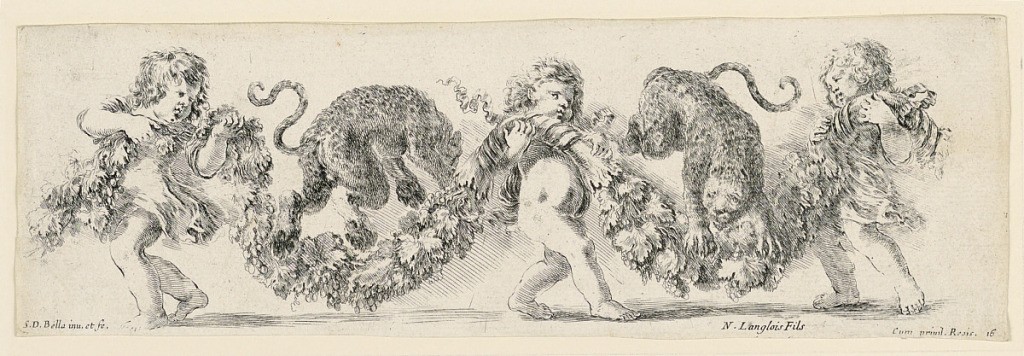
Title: Ornamenti di fregi e fogliami
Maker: Stefano della Bella, Italian, 1610–1664
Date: ca. 1648
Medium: Etching on paper
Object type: Print
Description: Plate 16